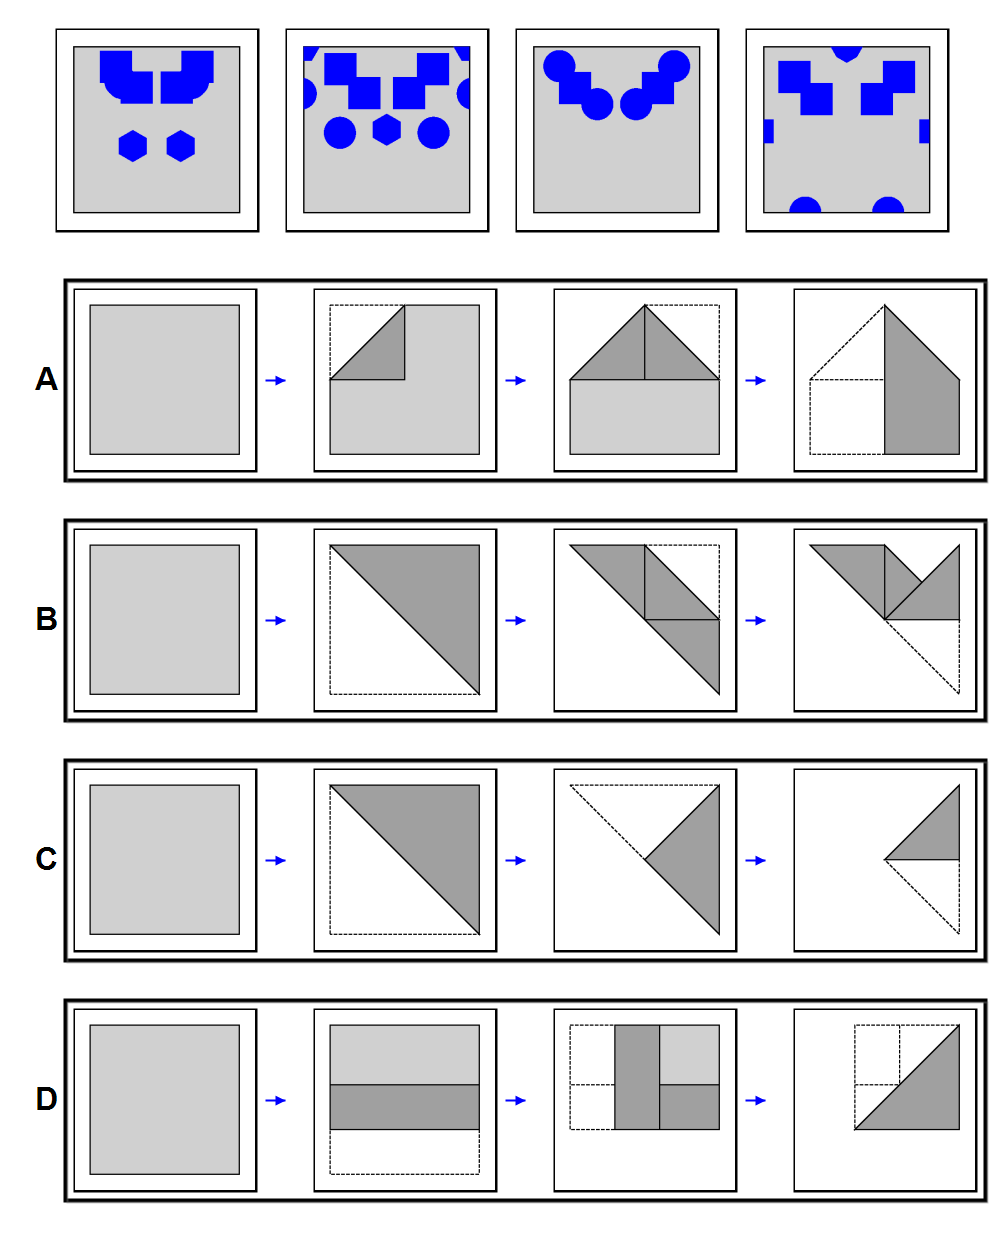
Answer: A